Question: Steps:
1. Use TortoiseSVN's context menu to select "Create Patch"
2. On another machine do the same but select "Apply Patch" and select the file generated in step 1.
3. A blank merge window is opened.
It looks like this:

The patch file is valid and I can use unix patch to apply it successfully (with some line-ending tinkering).
I'm on Windows 10 and TortoiseSVN/TortoiseMerge 1.9.5
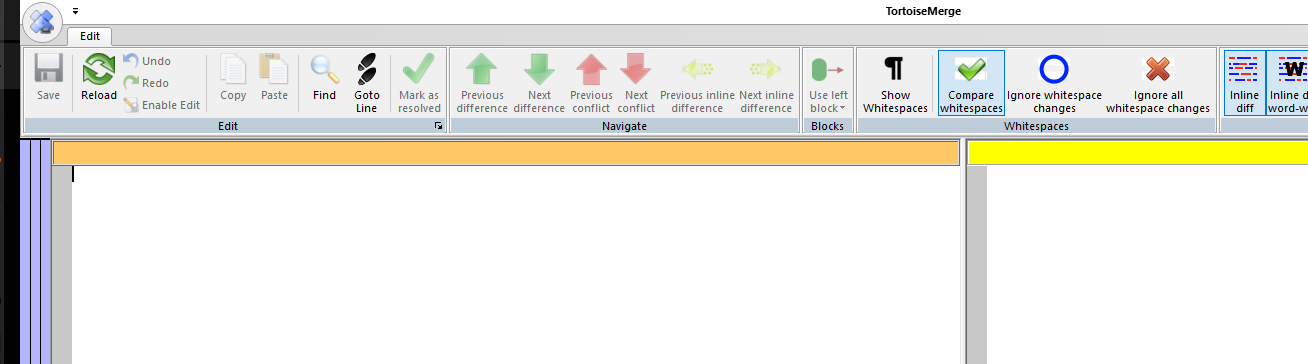
Answer: The problem was that TortoiseMerge was maximized. There's a floating window on the left.
Unmaximize the TortoiseMerge window and you can see the file selector window. You can select files in that window to see them in the diff view and there's buttons for applying the patch.
It should look like this: